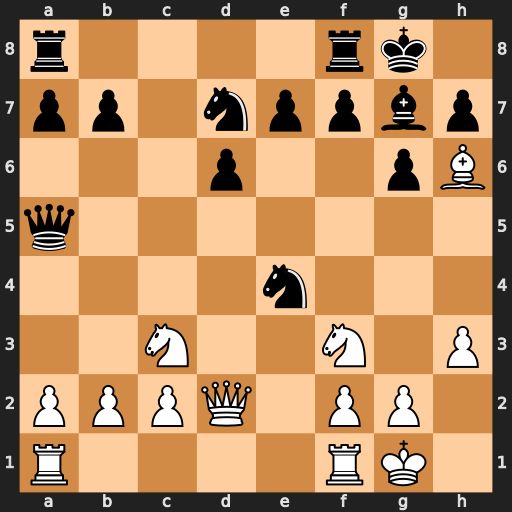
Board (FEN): r4rk1/pp1nppbp/3p2pB/q7/4n3/2N2N1P/PPPQ1PP1/R4RK1
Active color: w
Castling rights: -
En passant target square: -
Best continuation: Nxe4 Qxd2 Bxd2